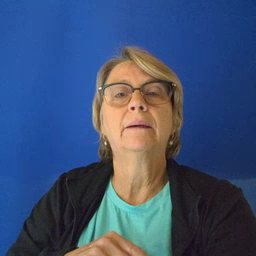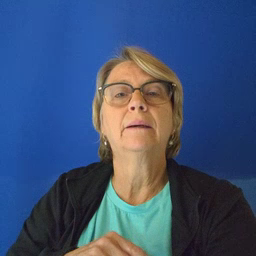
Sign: minemy